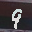
Label: 9